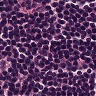
Metastatic tissue present: no